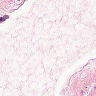
Metastatic tissue present: no